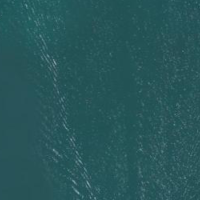
EUNIS habitat code: 14
Species observed at this site:
Chroicocephalus ridibundus
Phalacrocorax carbo
Podiceps cristatus
Cygnus olor
Spatula clypeata
Fulica atra
Anas platyrhynchos
Emberiza cirlus
Aythya fuligula
Columba livia
Symphoricarpos albus
Fringilla coelebs
Passer domesticus
Turdus merula